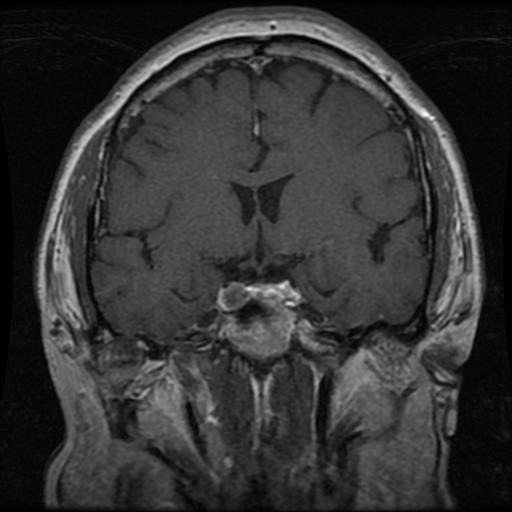
Label: pituitary